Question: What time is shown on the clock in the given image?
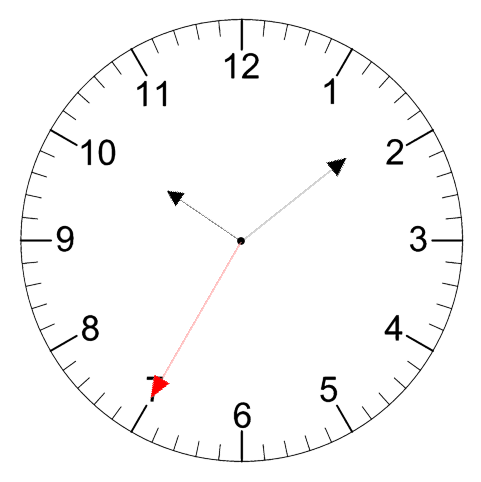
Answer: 10:08:35